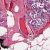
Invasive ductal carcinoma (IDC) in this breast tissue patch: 0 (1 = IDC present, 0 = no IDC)